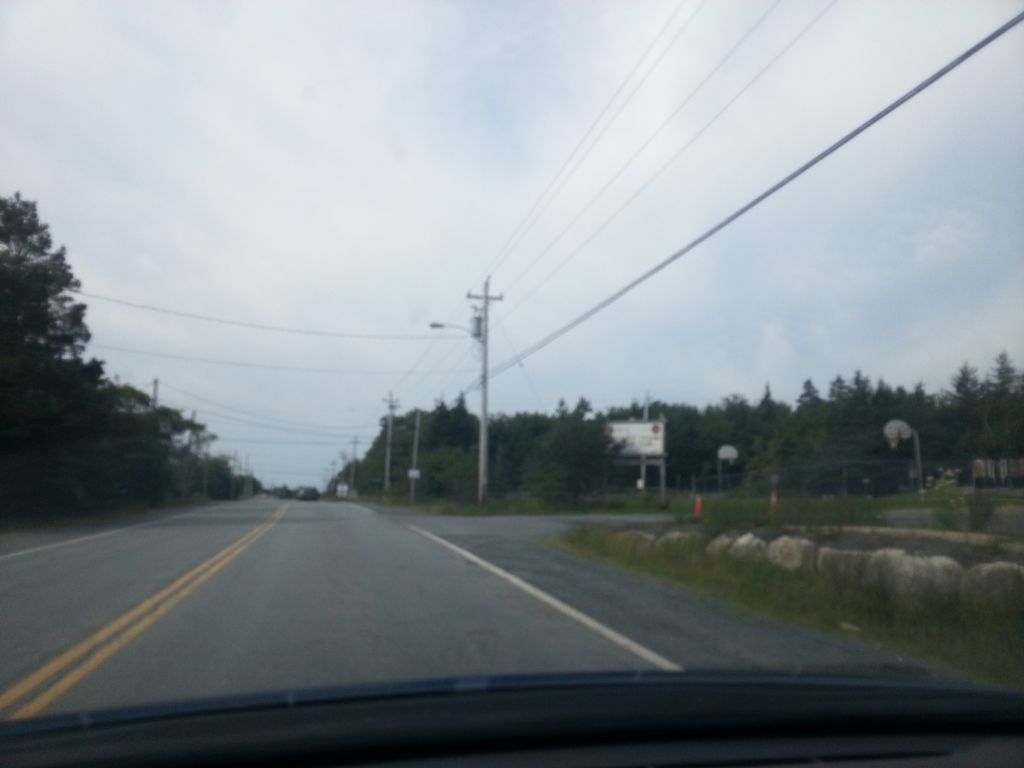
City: halifax